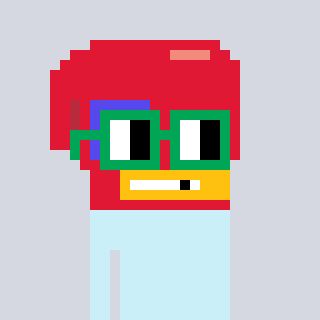
a pixel art character with square green glasses, a boxing glove-shaped head and a grayscale-colored body on a cool background